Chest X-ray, AP view. Patient: 33 years old, sex F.
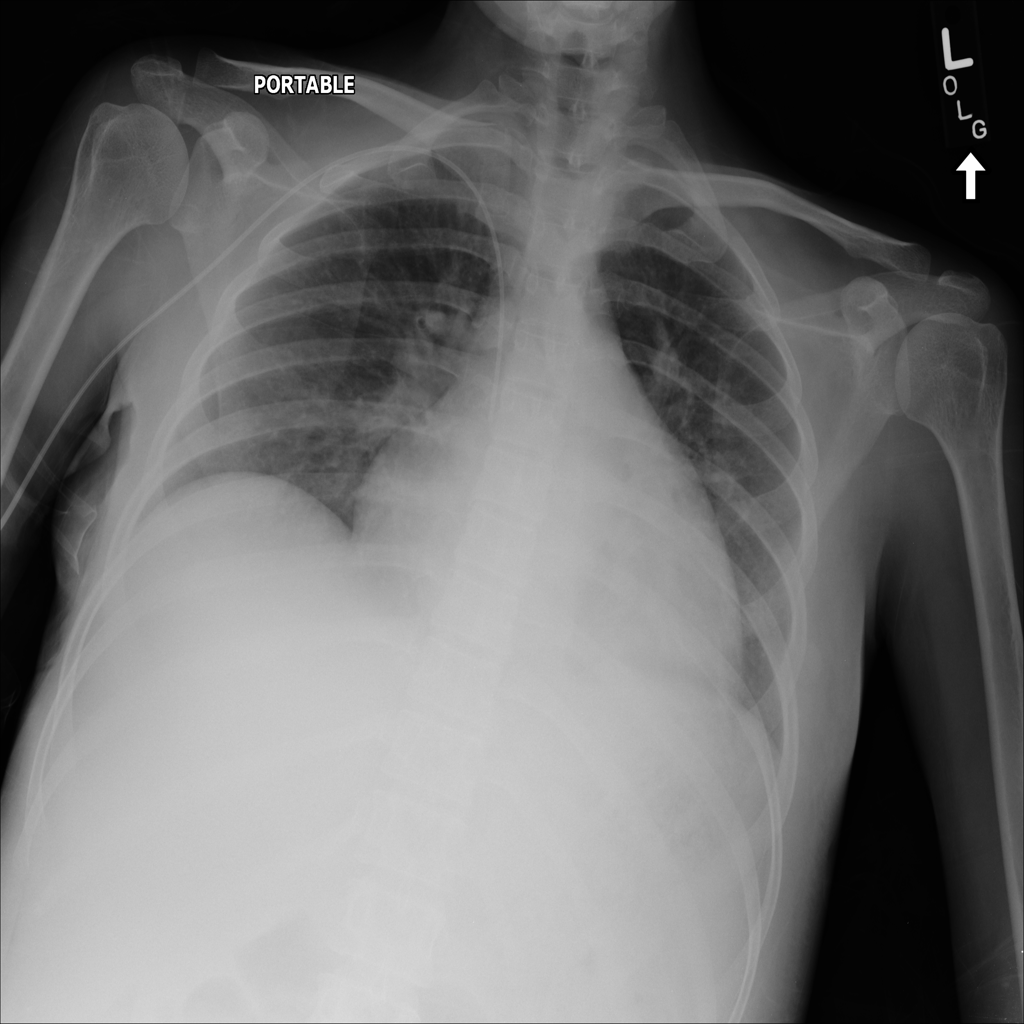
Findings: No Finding